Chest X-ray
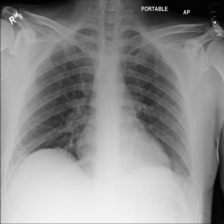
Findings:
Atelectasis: positive
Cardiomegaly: negative
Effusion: negative
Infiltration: negative
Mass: negative
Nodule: negative
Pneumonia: negative
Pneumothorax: negative
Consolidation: negative
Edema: negative
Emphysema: negative
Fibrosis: negative
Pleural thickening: negative
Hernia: negative